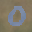
Label: 0